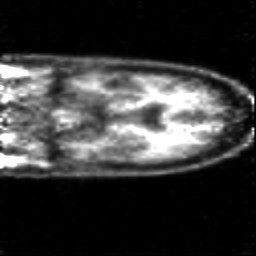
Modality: PET
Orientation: coronal
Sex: male
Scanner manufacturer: siemens